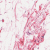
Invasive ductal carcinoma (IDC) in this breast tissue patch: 0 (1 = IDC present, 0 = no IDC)